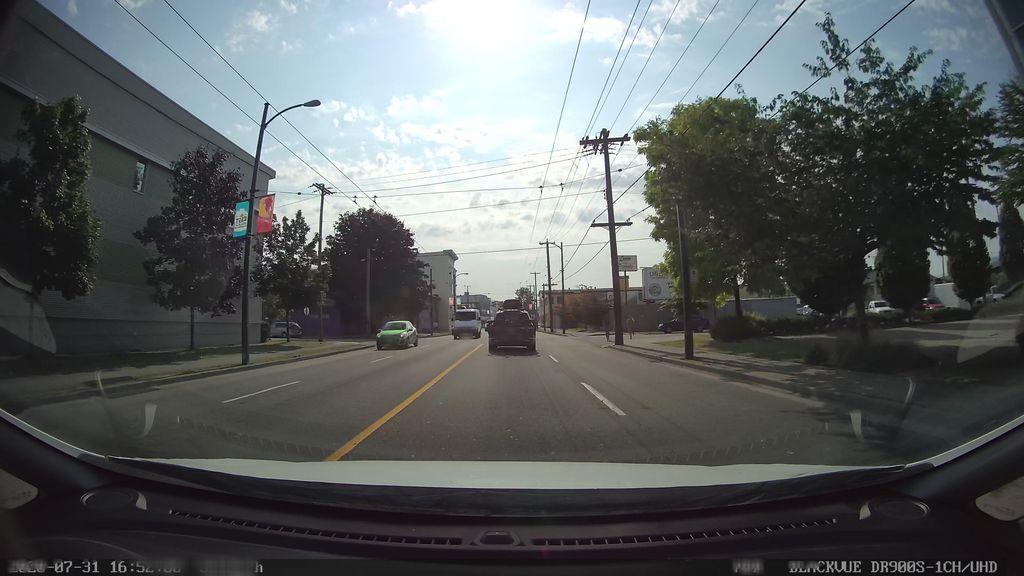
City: vancouver